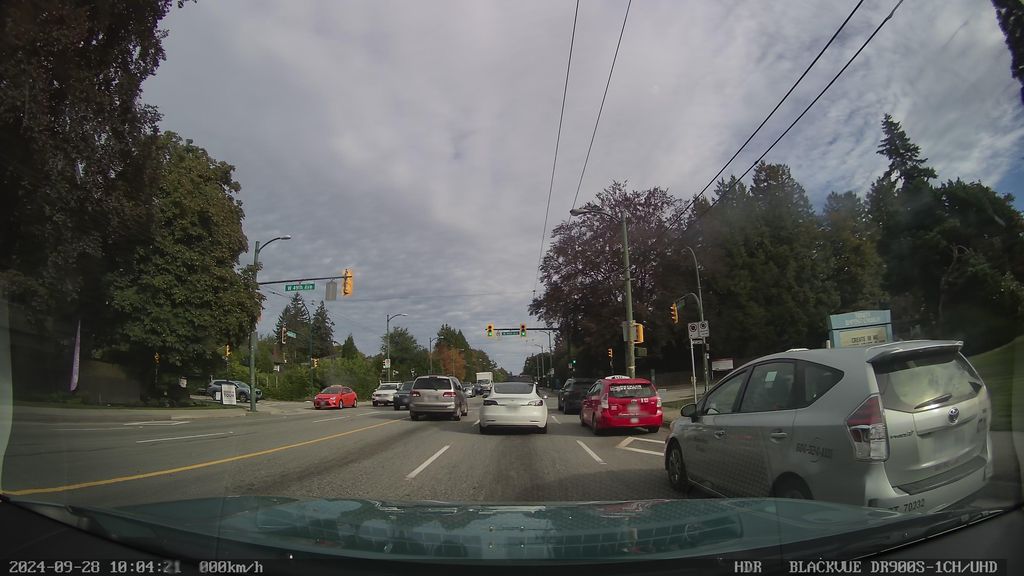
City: vancouver